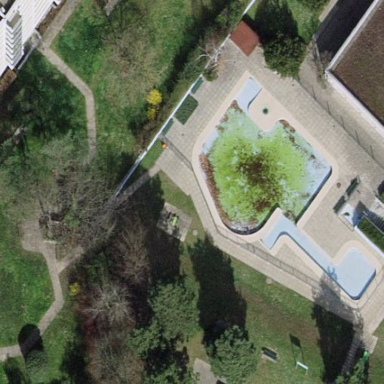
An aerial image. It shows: Swimming pool located in leisure land.